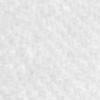
Label: no_change